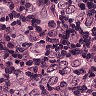
Metastatic tissue present: yes